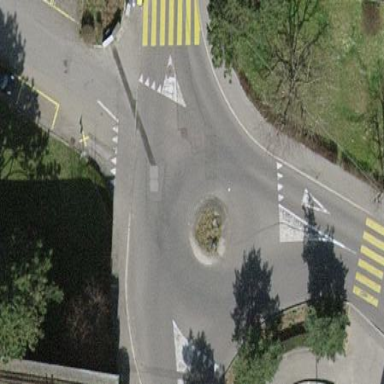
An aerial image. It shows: Roundabout on residential road.